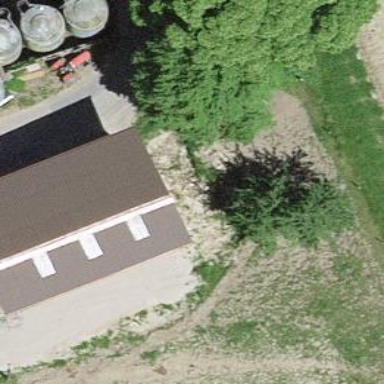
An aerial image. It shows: Shed building.